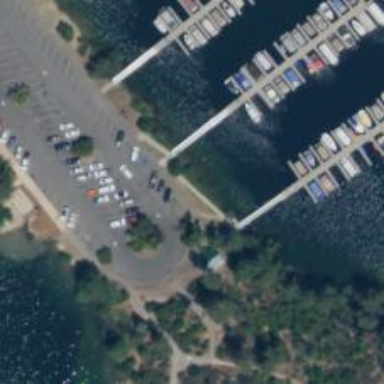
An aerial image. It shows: Marina on leisure land.